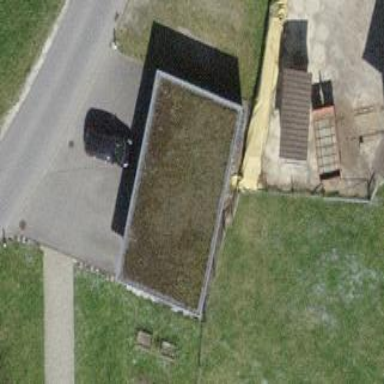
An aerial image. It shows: Garage.